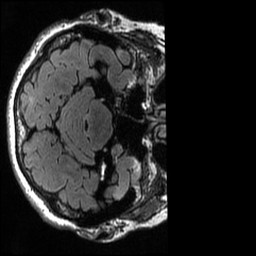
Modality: T2w
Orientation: axial
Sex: female
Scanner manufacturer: ge
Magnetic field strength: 3 T
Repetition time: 6 s
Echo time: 0.127 s